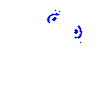
Particle: electron